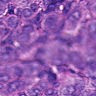
Metastatic tissue present: yes